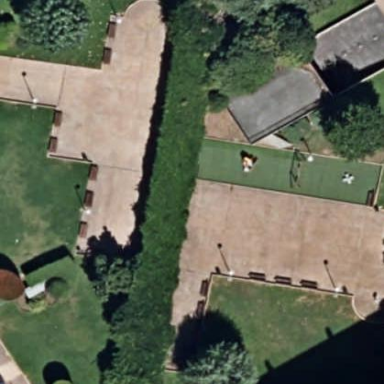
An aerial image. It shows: Lovely park for leisure and relaxation.